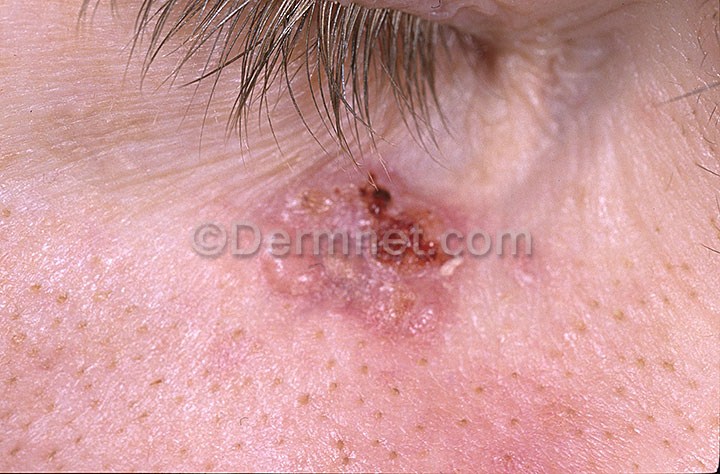
Disease: Actinic Keratosis Basal Cell Carcinoma and other Malignant Lesions